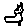
Label: cat